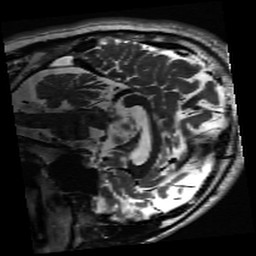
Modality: inplaneT2
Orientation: sagittal